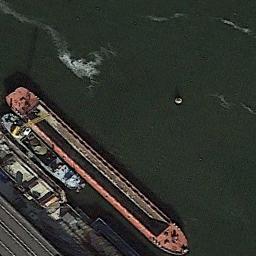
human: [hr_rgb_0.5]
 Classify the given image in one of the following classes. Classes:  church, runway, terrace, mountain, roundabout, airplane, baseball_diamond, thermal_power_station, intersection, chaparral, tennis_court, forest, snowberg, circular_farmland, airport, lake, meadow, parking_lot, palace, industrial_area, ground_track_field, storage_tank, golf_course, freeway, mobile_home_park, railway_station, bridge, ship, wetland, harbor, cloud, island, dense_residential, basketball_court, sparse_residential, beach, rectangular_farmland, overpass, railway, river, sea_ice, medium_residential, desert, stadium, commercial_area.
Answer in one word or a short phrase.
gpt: ship